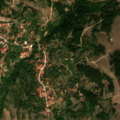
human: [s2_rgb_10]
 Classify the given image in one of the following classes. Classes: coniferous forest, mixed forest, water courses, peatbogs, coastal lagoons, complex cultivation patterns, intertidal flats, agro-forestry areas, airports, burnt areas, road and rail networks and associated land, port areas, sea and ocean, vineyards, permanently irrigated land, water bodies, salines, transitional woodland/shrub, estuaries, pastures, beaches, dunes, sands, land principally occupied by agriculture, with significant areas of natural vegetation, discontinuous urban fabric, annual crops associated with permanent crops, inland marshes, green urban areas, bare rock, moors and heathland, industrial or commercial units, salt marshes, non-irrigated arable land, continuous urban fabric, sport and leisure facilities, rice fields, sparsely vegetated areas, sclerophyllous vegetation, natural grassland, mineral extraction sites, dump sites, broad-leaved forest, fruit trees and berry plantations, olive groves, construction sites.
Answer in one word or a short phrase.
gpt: discontinuous urban fabric, non-irrigated arable land, complex cultivation patterns, land principally occupied by agriculture, with significant areas of natural vegetation, broad-leaved forest